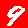
Digit: 9